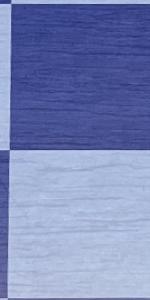
Label: Empty